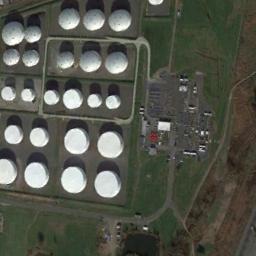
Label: storage_tank